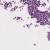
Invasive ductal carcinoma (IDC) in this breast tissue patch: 0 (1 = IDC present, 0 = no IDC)